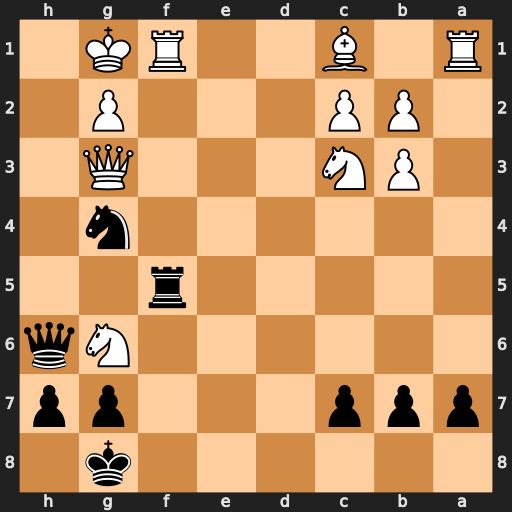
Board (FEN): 6k1/ppp3pp/6Nq/5r2/6n1/1PN3Q1/1PP3P1/R1B2RK1
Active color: b
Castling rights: -
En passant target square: -
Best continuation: Qh1+ Kxh1 Rxf1#